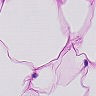
Metastatic tissue present: no